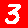
Digit: 3